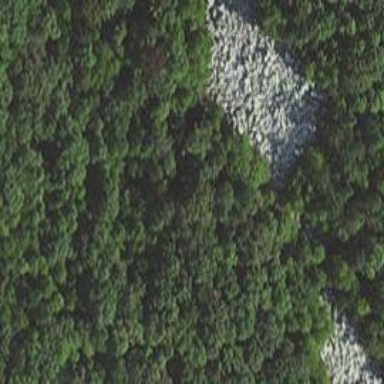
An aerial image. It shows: Natural scree.